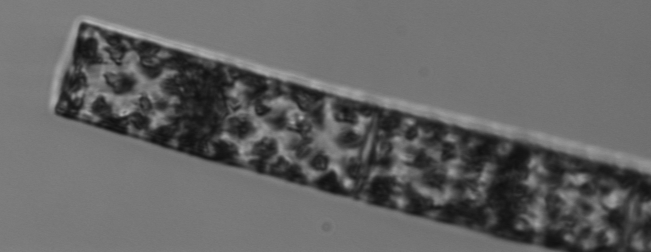
Label: Guinardia_flaccida